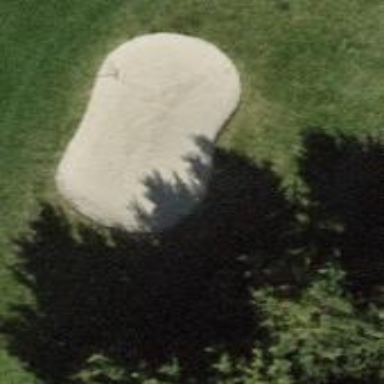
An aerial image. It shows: Golf bunker filled with natural sand.